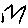
Label: zigzag